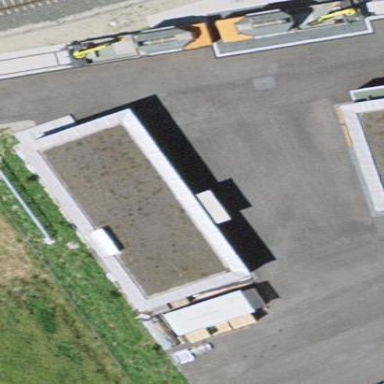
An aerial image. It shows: Transportation building.